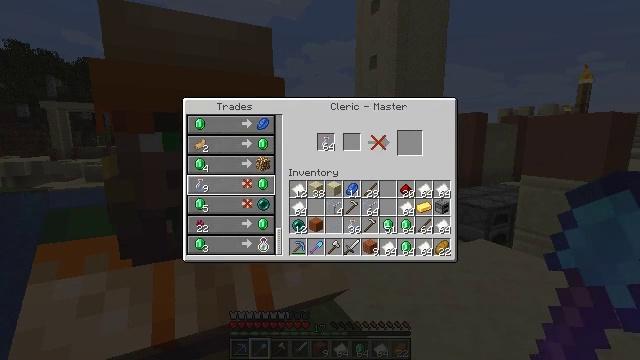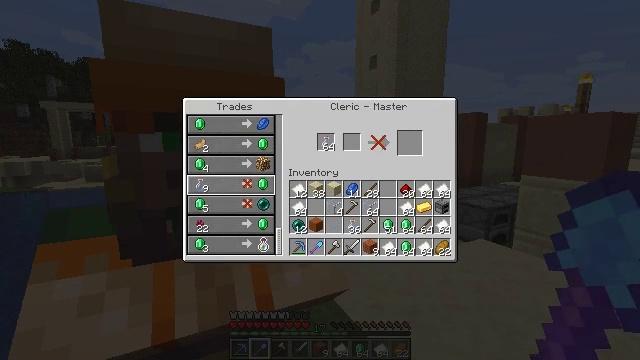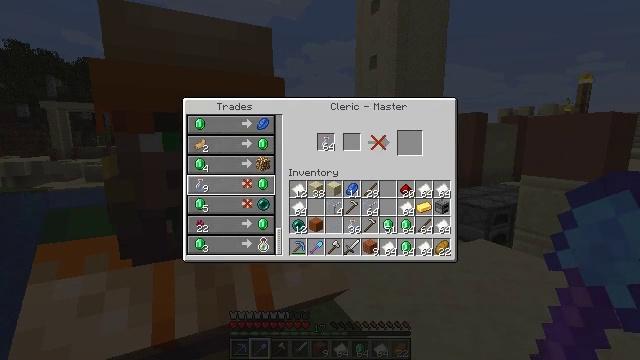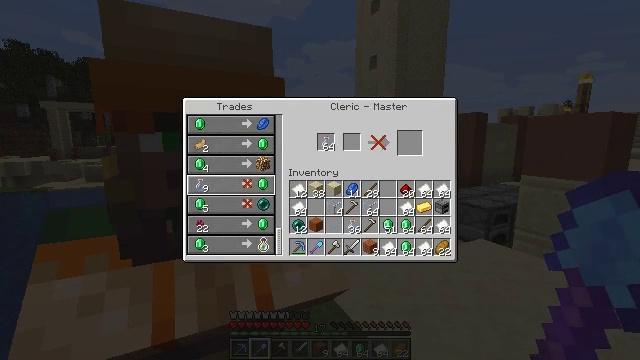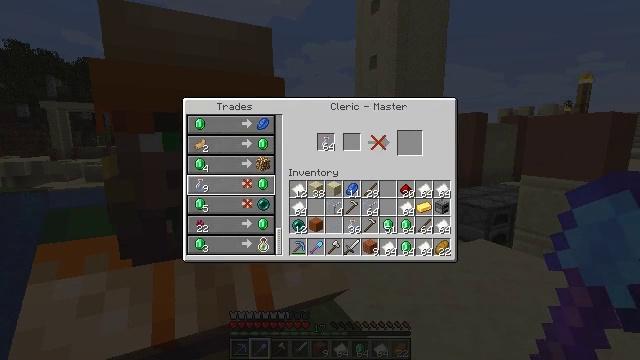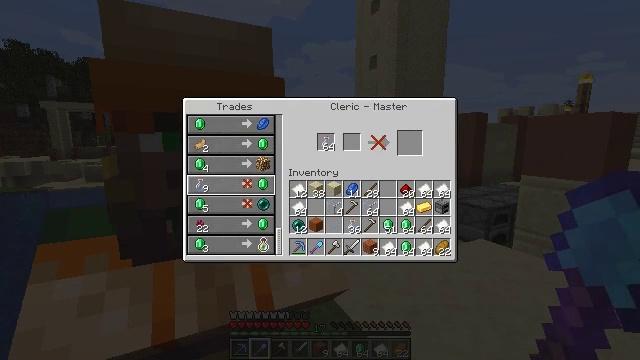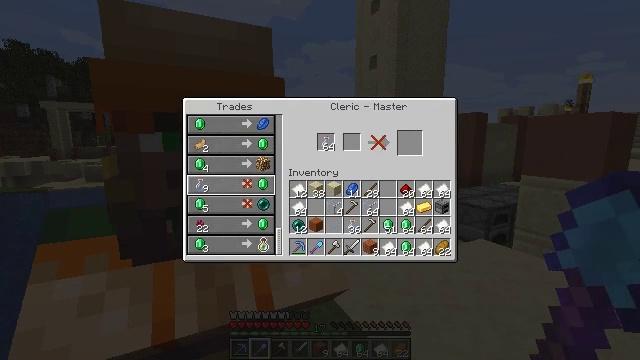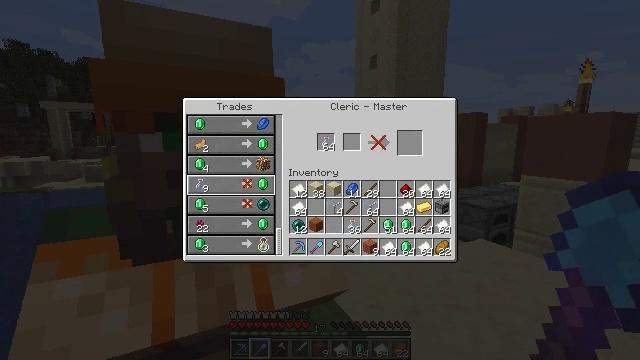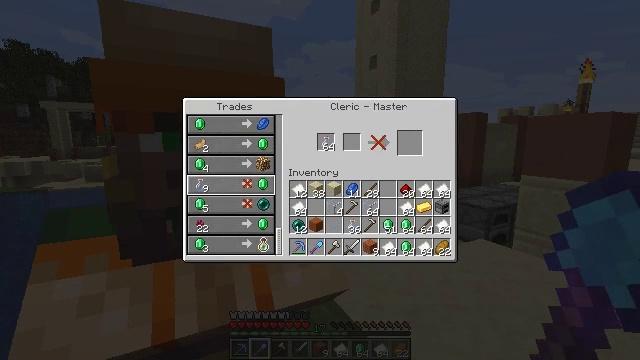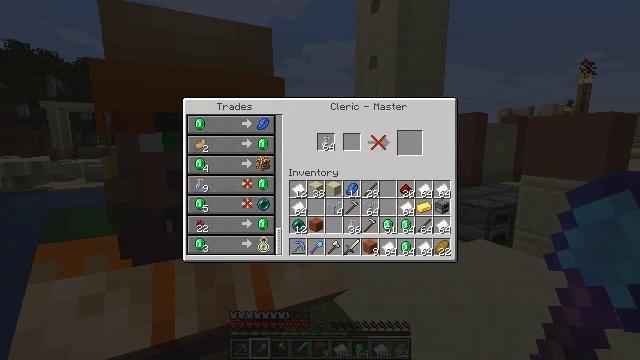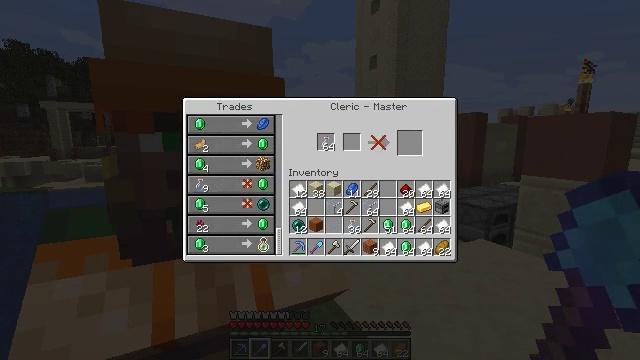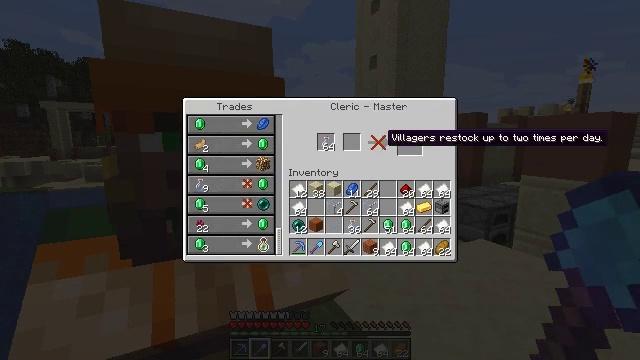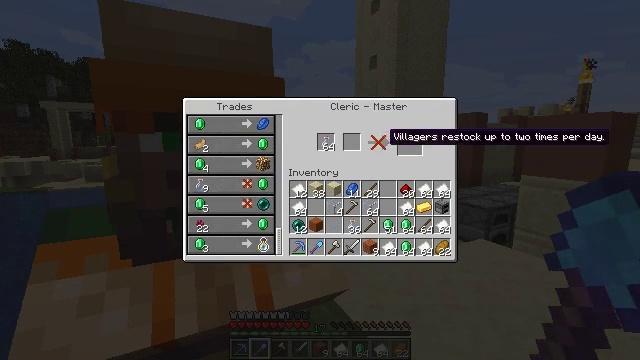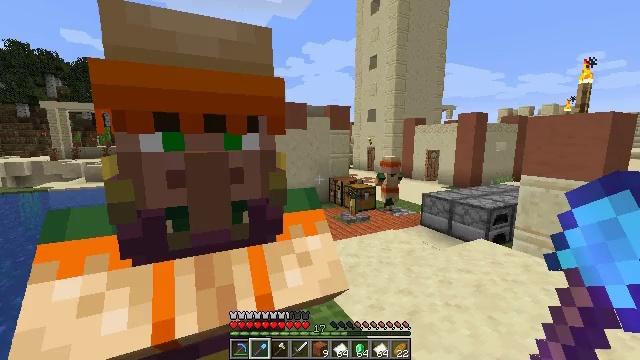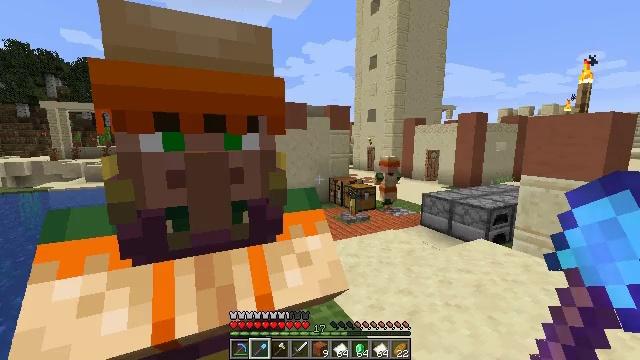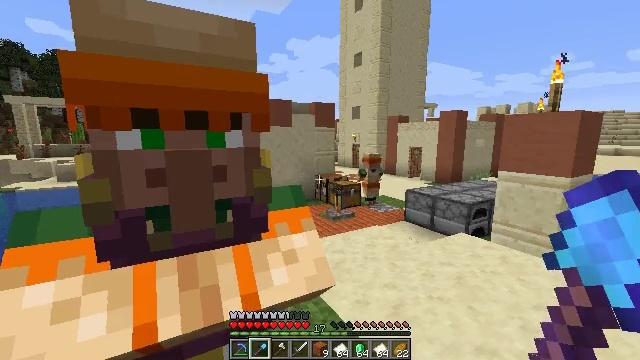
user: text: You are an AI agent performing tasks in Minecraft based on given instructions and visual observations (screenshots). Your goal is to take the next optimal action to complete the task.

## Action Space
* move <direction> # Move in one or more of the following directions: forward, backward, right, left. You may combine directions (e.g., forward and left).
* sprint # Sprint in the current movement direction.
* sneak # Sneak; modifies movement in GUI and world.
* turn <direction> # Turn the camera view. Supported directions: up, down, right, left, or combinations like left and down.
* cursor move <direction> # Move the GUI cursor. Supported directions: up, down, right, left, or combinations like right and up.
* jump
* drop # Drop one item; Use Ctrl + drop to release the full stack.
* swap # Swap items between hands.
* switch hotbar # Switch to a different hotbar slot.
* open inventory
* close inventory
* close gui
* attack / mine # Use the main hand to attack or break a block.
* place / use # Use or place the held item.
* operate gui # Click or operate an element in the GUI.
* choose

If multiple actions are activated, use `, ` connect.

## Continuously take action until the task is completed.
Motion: motion action
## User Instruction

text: Break the mature wheat plants.
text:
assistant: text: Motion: operate gui
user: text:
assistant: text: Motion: operate gui
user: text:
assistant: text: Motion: no_op
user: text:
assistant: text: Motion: no_op
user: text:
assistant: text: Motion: no_op
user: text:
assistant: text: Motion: no_op
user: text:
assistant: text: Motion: no_op
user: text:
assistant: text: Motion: cursor move right
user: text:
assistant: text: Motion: cursor move right and up
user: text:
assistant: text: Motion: cursor move right and up
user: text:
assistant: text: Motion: cursor move right and up
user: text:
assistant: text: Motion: no_op
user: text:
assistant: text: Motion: no_op
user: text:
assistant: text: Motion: close gui
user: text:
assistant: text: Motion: turn right
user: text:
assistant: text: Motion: turn right
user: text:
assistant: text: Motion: turn right
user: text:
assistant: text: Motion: turn right
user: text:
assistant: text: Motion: turn right
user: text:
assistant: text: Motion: turn right
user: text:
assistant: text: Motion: turn right and down
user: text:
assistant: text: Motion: no_op
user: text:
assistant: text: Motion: move forward
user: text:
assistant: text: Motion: move forward
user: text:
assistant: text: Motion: move forward
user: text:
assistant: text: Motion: move forward
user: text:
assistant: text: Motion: move forward, turn right and down
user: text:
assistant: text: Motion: move forward, turn right
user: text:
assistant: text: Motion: move forward, turn right and up
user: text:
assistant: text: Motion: move forward, turn right